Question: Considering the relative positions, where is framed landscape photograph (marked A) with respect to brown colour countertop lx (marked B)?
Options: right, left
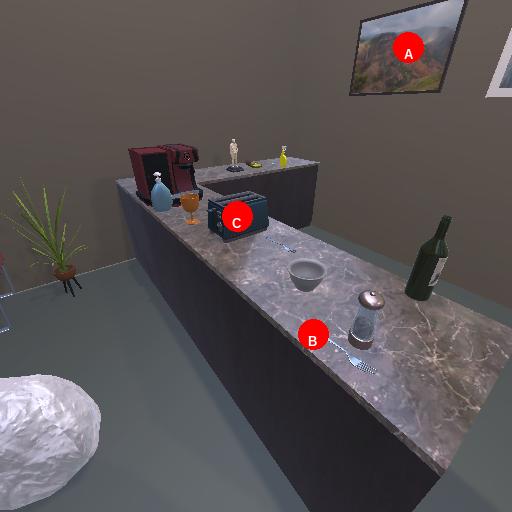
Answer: right